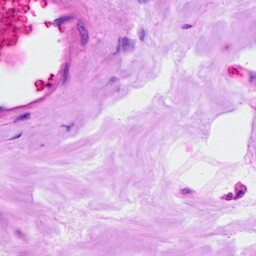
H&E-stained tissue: Breast